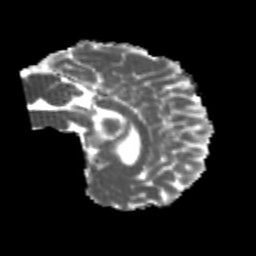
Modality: MD
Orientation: sagittal
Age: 21
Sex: male
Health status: healthy
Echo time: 0.074 s